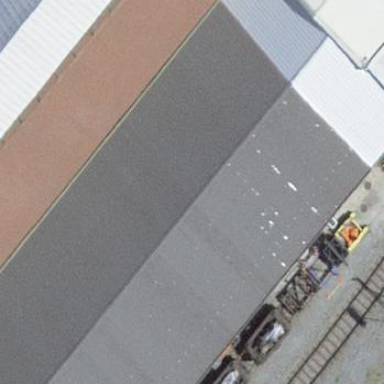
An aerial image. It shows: Industrial building.